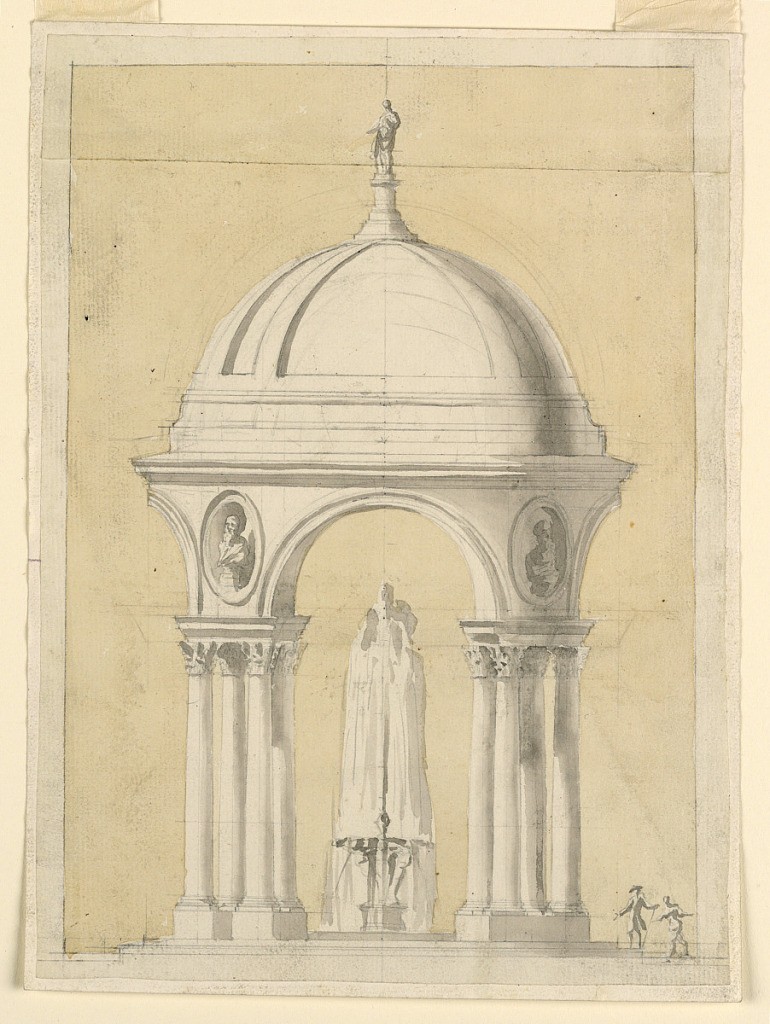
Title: Design for a Fountain in a Pavilion
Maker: Carlo Francesco Barabino, Italian, 1768 – 1835
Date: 1785–90
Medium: Brush and brown, gray, and black wash, graphite on white laid paper, laid down
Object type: Drawing
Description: The elevation is shown. Groups of four Corinthian columns carry arches. Ovoidal niches are in the wedges, containing busts. Above is a dome, with a statue of a woman on top. The upper bsain of the fountain is supported by four Atlantes. Two persons are shown at right.